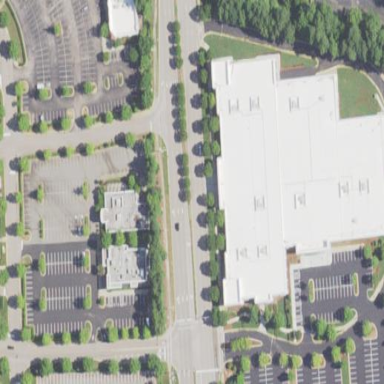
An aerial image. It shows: Building that houses car shop.